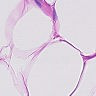
Metastatic tissue present: no